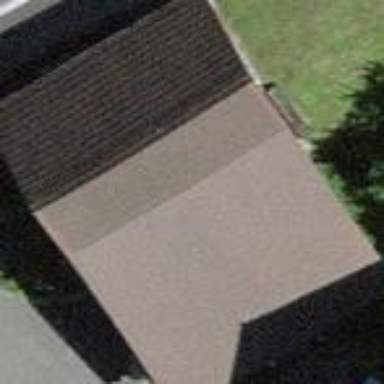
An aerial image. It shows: Garage.